You are looking at the unprocessed time series of a bearing vibration snapshot. Classify the bearing condition as one of: normal, inner_race, outer_race, ball.
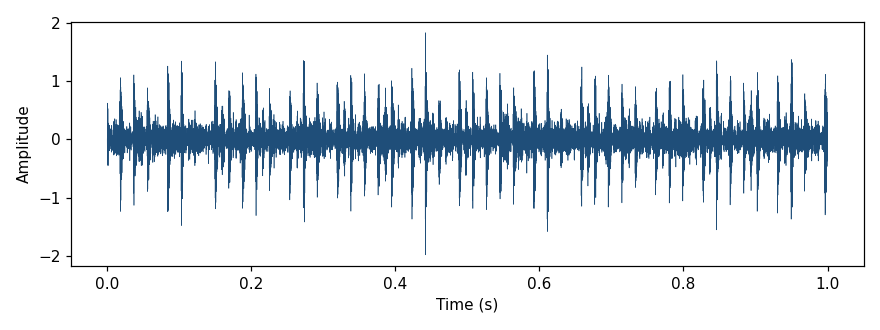
Answer: outer_race